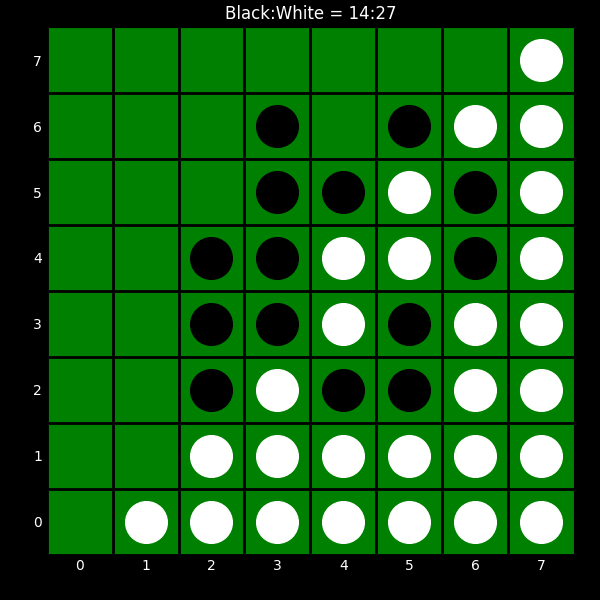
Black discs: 14
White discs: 27